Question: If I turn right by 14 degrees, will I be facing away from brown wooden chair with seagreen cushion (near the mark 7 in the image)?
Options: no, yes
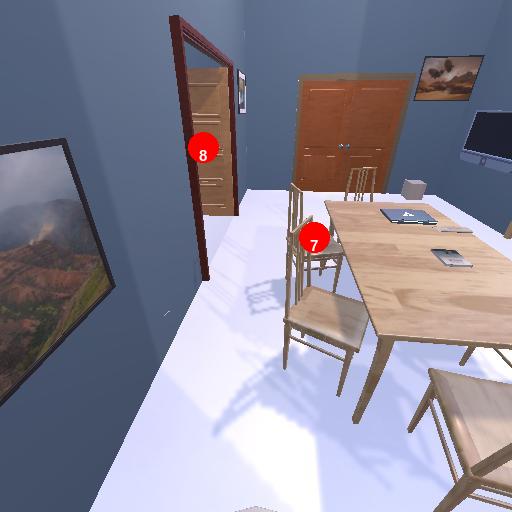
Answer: no